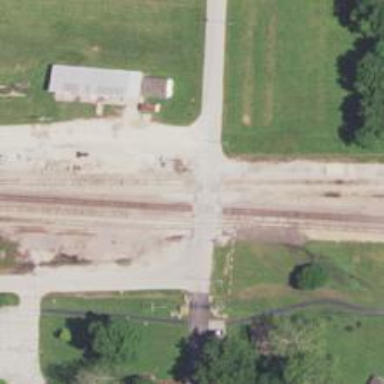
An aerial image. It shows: Level crossing along the railway.